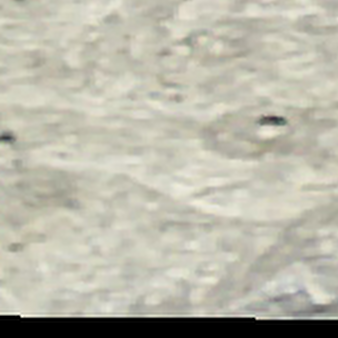
Label: other